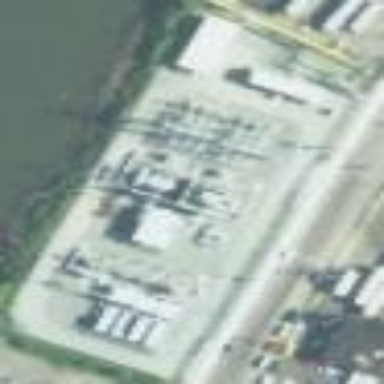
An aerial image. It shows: Power substation with transmission level designation. It is enclosed by fence.